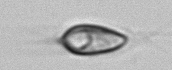
Label: Chrysochromulina